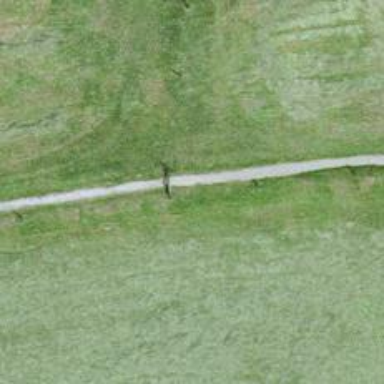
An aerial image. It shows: Path with excellent trail visibility.